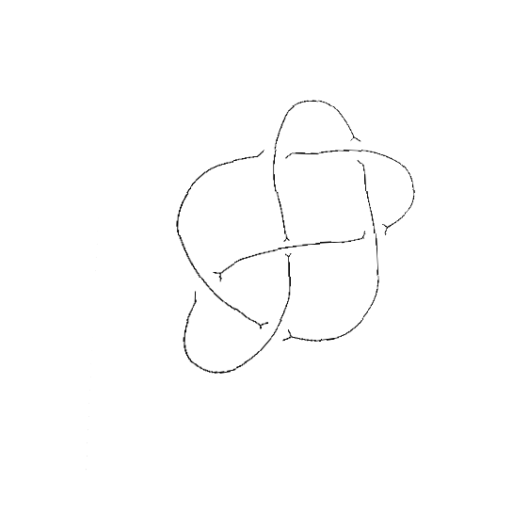
Crossing number: 6